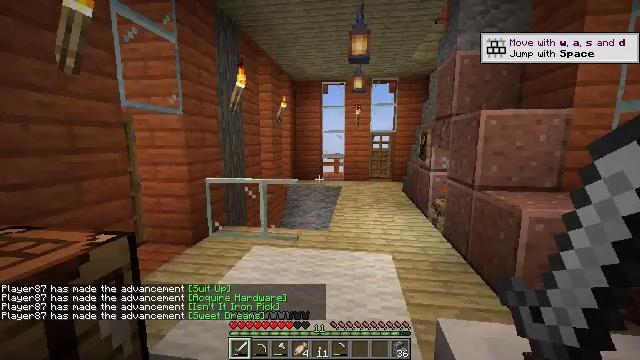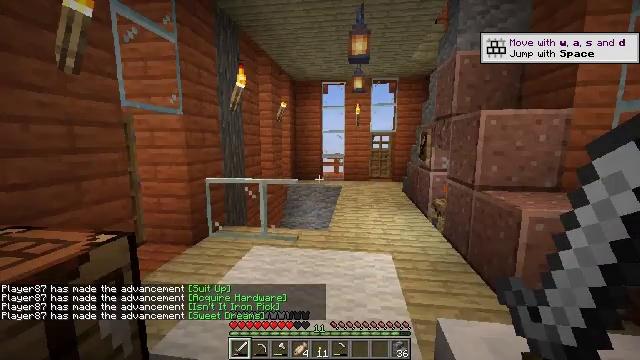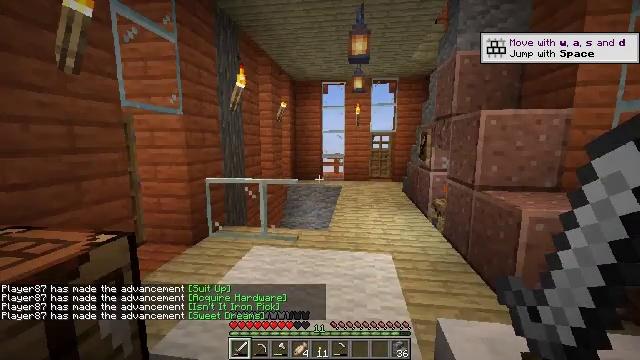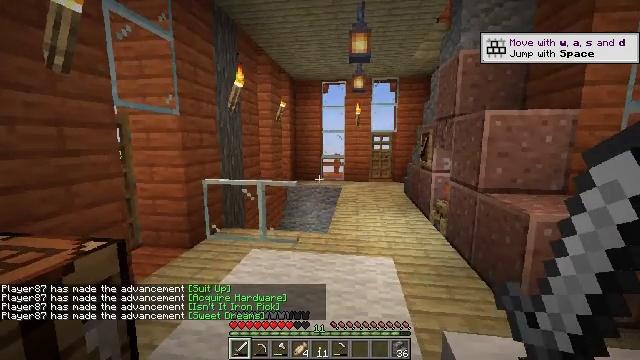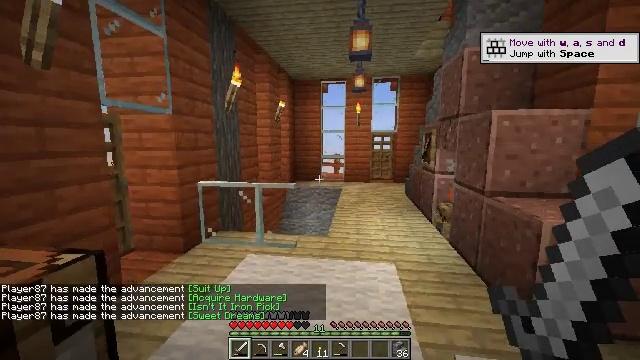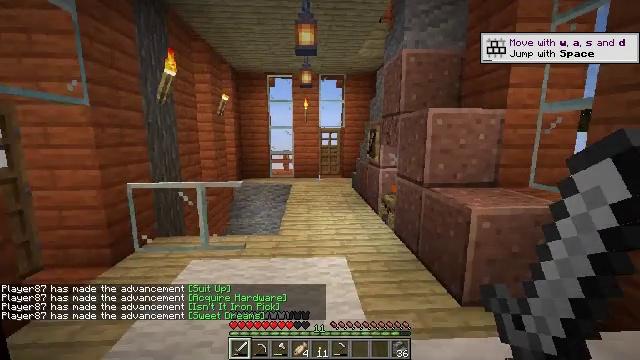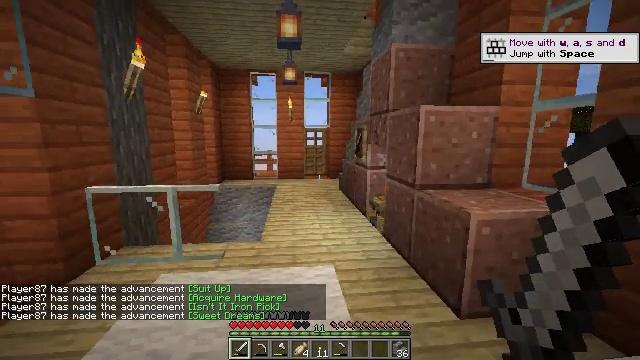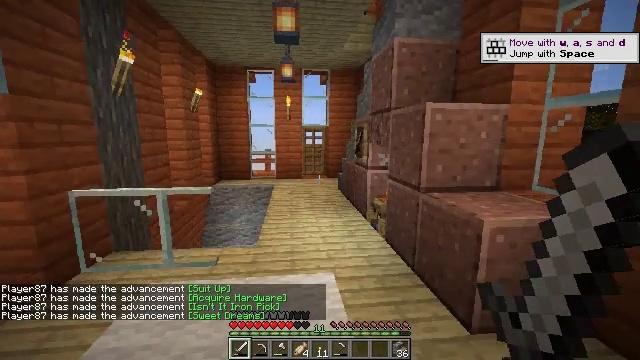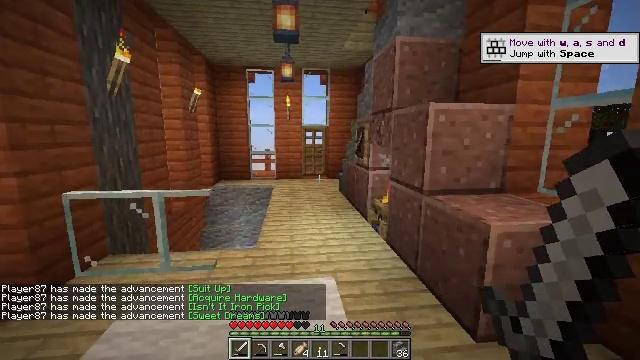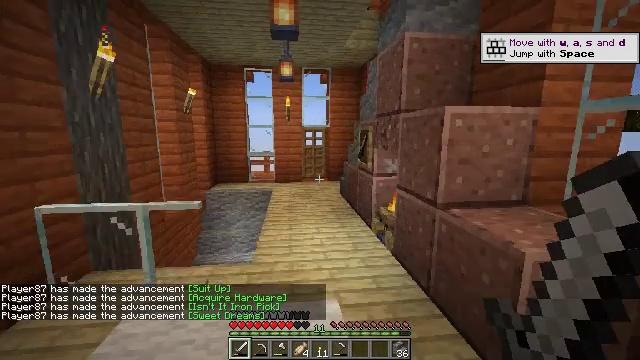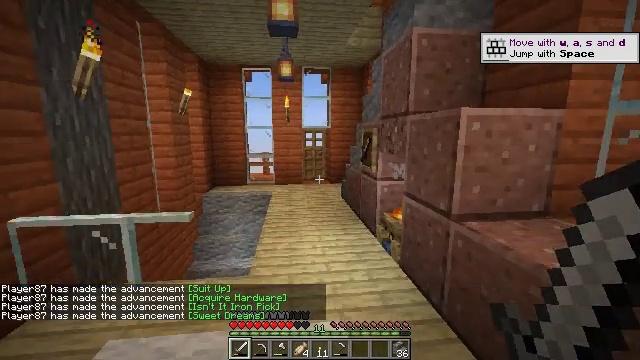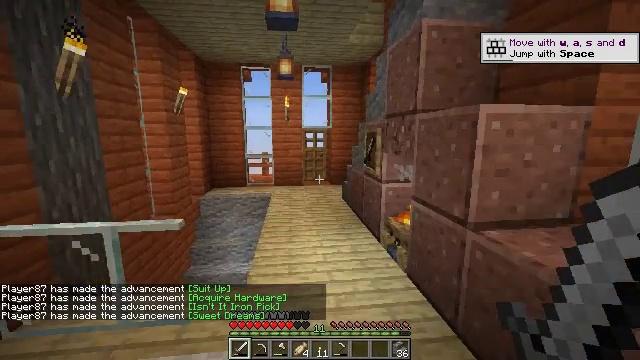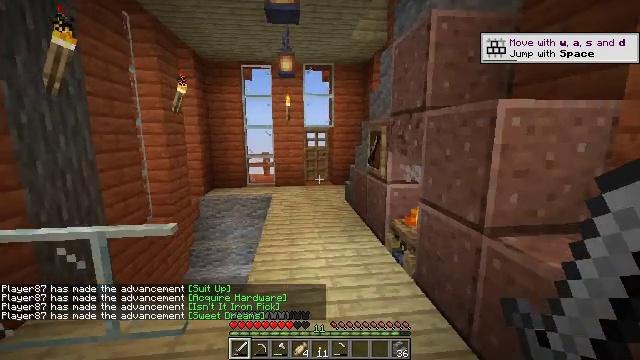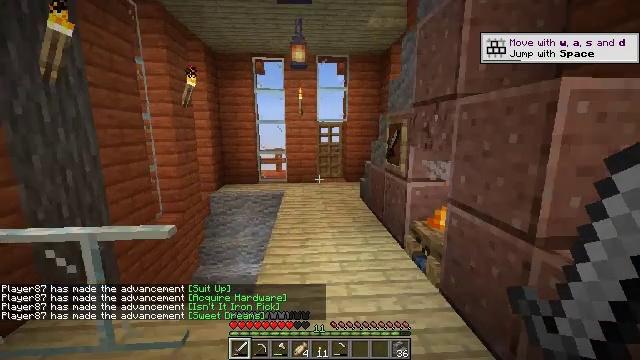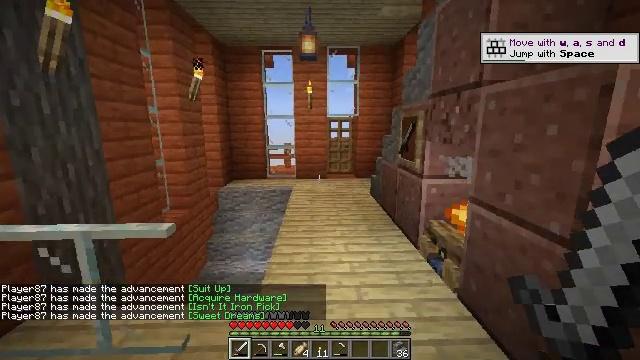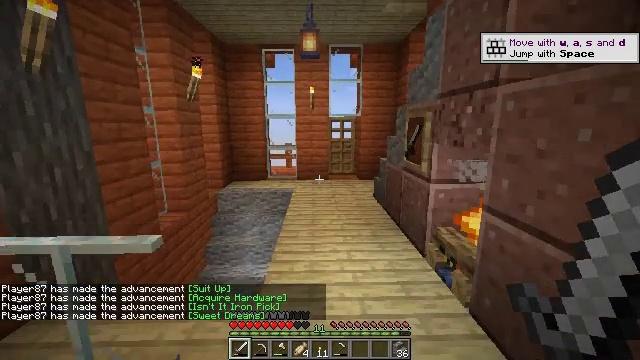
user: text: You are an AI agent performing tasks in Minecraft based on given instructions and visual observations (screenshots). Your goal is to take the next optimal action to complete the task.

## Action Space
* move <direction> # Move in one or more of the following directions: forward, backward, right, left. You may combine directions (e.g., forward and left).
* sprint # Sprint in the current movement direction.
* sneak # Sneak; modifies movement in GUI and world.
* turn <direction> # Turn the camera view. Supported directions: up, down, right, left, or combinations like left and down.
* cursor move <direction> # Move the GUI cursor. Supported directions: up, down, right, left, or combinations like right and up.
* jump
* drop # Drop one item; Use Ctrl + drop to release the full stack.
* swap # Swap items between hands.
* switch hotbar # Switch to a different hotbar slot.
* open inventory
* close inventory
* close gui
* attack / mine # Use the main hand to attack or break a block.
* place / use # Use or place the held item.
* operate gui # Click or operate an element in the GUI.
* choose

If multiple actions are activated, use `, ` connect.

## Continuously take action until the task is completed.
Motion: motion action
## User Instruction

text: Remove an iron hoe from the inventory.
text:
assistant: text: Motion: no_op
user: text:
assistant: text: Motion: no_op
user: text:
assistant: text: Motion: move forward
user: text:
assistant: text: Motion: move forward
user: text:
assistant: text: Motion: move forward, turn right
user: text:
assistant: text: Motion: move forward, turn right
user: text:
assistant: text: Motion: move forward
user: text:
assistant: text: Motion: move forward
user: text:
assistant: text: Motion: move forward
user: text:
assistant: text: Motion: move forward
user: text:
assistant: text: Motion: move forward
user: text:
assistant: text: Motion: move forward
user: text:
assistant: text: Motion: move forward, turn left and down
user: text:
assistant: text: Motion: move forward, turn left
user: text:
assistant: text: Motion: move forward
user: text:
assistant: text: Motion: move forward
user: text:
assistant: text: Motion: move forward
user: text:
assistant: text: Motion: move forward
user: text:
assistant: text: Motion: move forward
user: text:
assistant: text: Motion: move forward
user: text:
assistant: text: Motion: move forward
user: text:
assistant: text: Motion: move forward
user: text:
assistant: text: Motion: move forward
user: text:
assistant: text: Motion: move forward
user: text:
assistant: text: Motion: move forward
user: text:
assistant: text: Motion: move forward
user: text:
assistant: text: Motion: move forward
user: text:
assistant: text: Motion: move forward
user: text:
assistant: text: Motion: move forward
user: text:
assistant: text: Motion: move forward